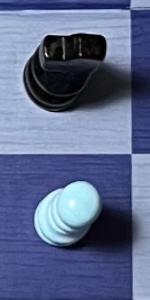
Label: Pawn_White